Question: I am trying to figure out how to make it so that if the first field is has data the next 2 are required to have data also. Is there an easy way to do this for all rows?, each field has a unique id for the row do they all have to be unique?

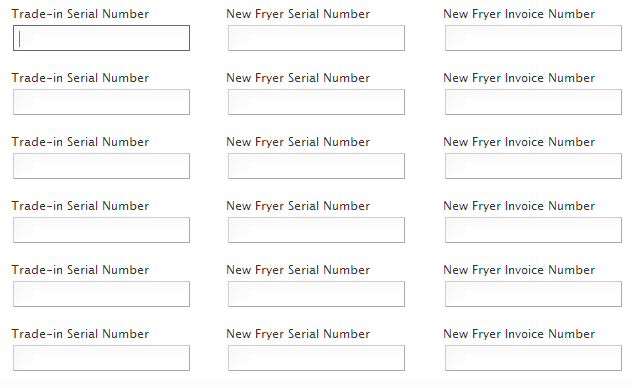
Answer: '''
$(".class-for-trade-in").each(function() {
if($(this).val() != "") {
var input_2 = $(this).parents("td").next().find("input");
var input_3 = $(this).parents("td").next().next().find("input");
// Validate the two inputs
}
});
'''